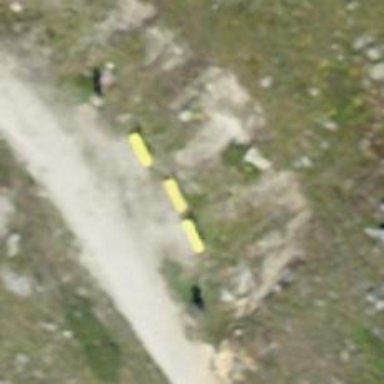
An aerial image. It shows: Bench.